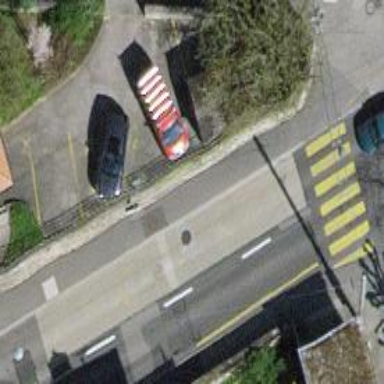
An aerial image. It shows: Bus stop with platform for public transport.